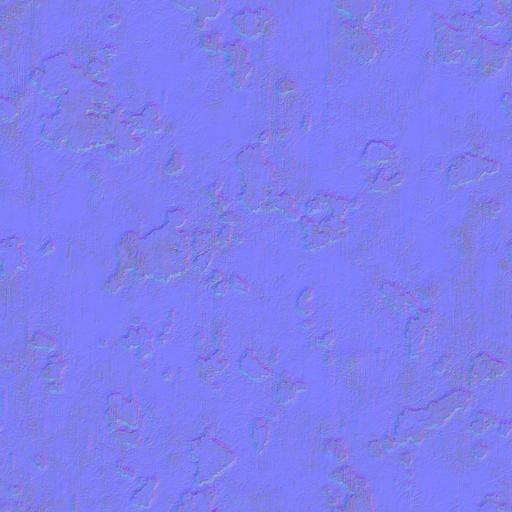
danger metal paint painted rust sign warning